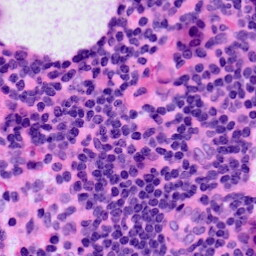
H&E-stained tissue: LymphNode